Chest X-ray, AP view. Patient: 30 years old, sex M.
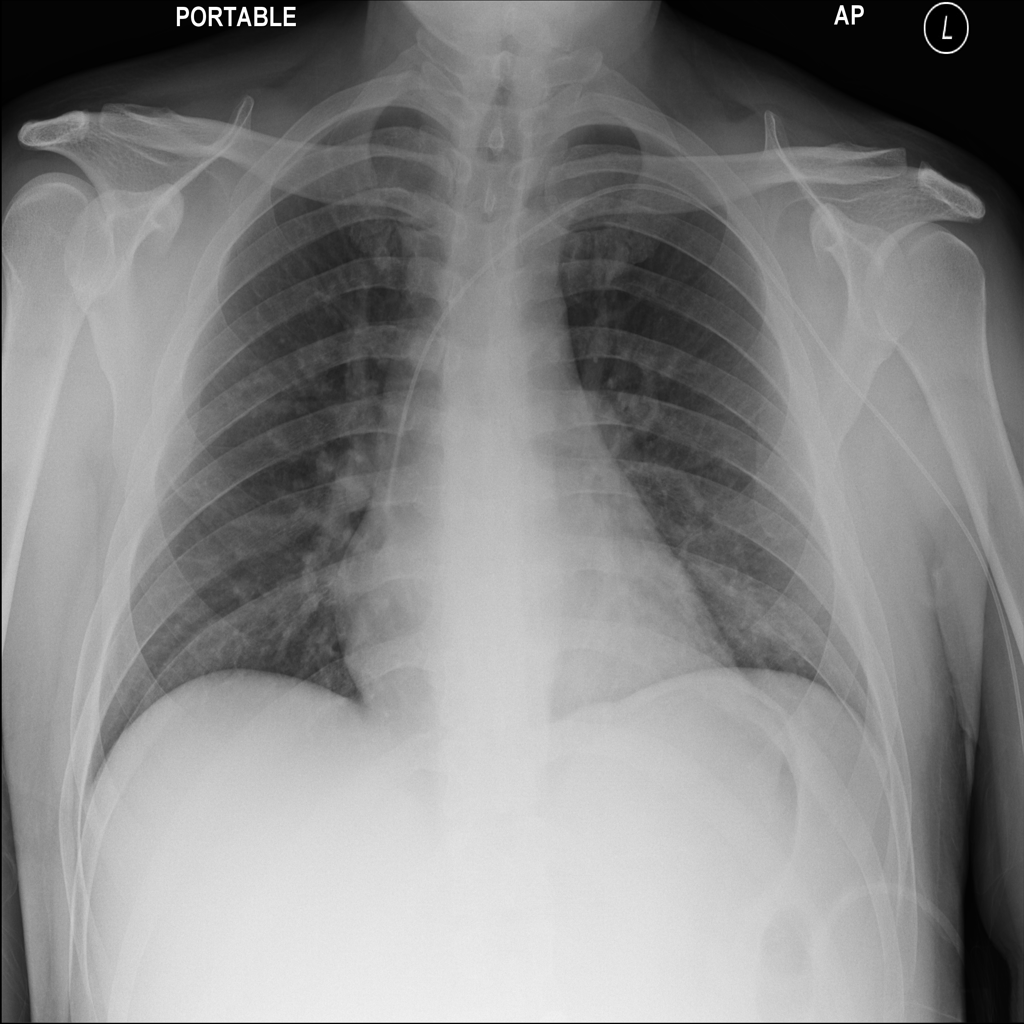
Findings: No Finding